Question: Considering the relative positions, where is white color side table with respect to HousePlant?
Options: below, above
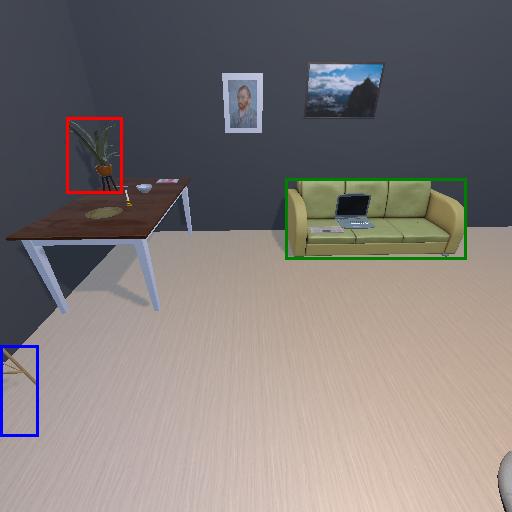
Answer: below